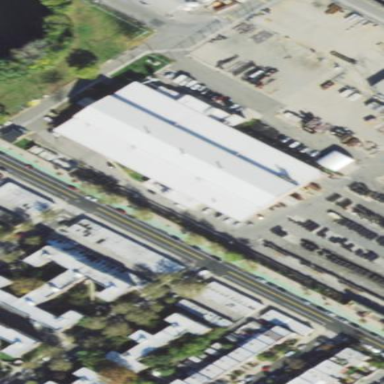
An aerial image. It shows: Industrial building.